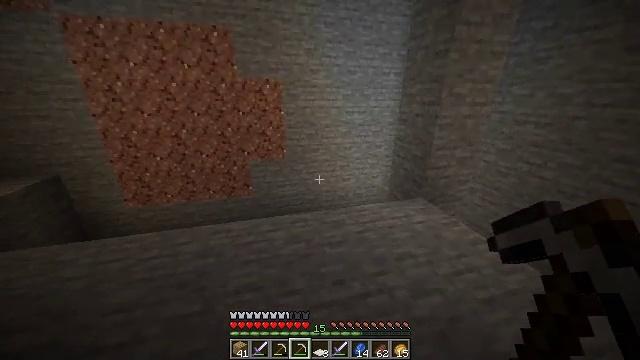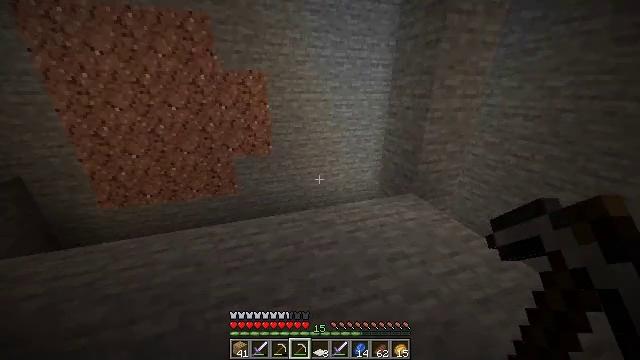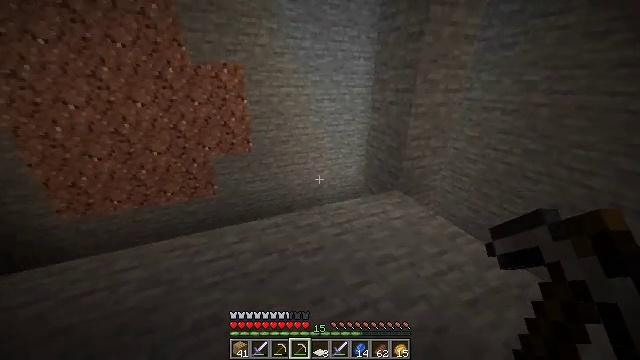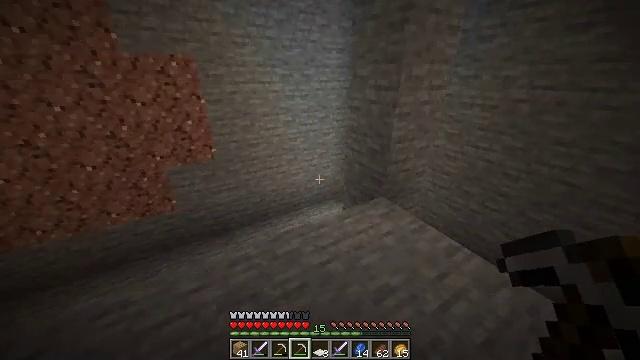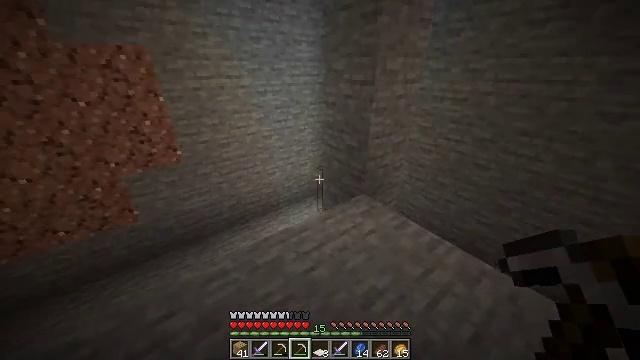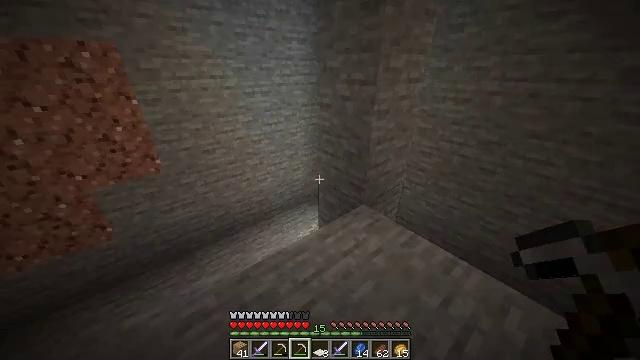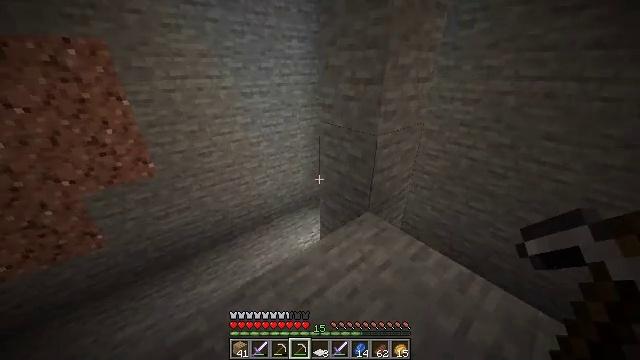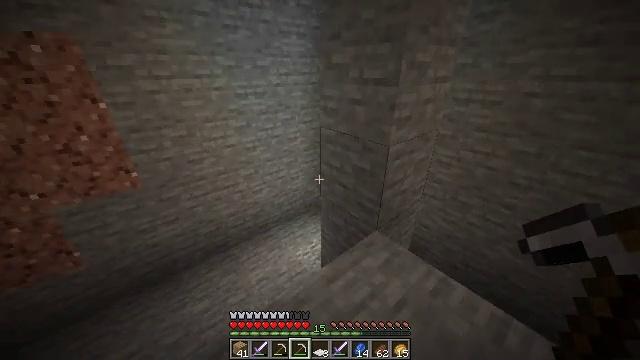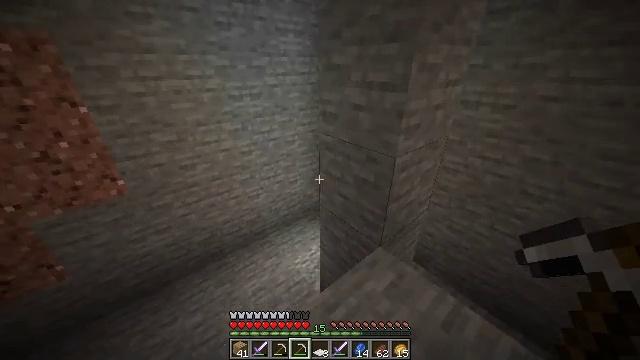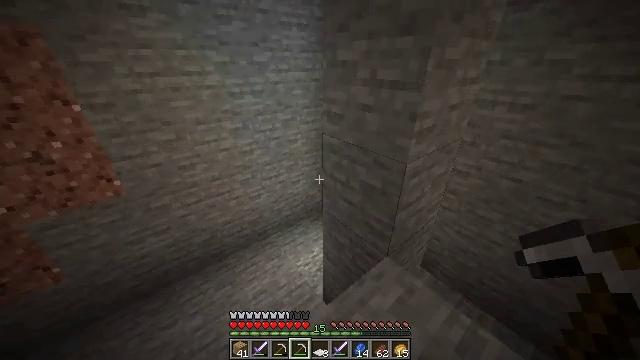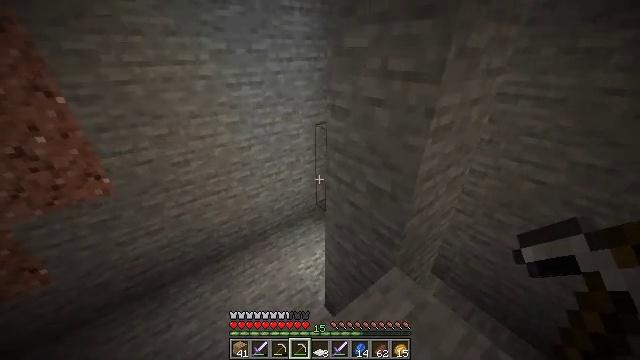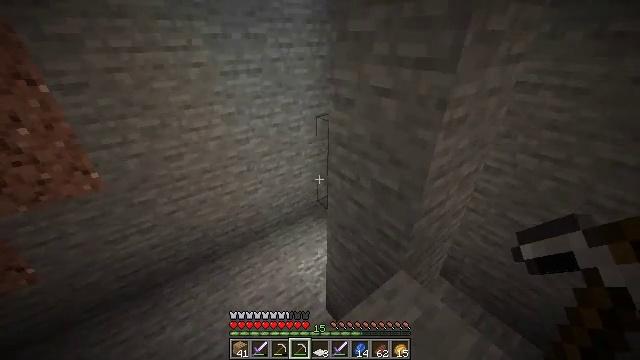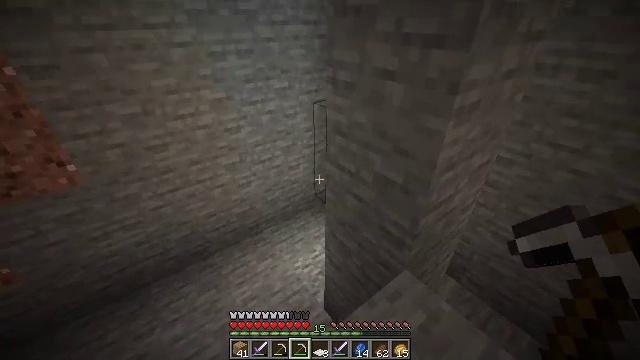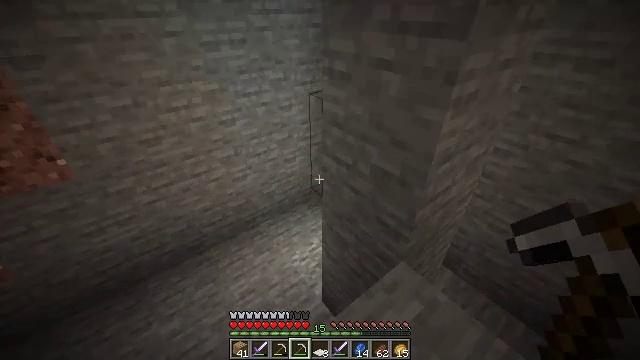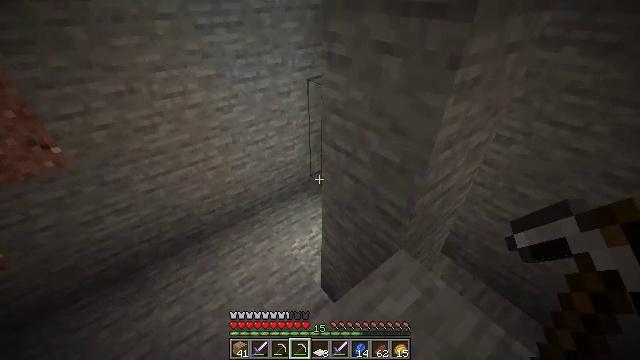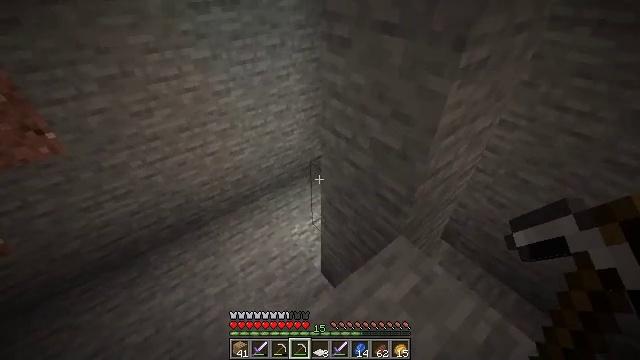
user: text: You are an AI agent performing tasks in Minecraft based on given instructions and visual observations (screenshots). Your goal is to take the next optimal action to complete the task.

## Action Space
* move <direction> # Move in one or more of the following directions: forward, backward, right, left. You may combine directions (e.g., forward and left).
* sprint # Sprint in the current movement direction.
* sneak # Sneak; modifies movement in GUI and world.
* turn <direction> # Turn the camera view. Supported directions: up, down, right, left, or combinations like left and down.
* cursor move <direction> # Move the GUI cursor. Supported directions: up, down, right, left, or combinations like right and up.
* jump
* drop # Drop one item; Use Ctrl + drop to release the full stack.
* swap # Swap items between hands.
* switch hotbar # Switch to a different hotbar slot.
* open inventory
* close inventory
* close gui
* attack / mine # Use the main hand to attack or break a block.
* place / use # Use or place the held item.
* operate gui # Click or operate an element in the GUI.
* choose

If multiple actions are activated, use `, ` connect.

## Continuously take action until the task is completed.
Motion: motion action
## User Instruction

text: Gather the jungle sapling with your hand.
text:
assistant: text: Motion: move forward, turn right and down
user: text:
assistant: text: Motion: move forward, turn right and down
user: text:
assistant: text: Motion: move forward, turn right and down
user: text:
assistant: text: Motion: move forward, turn right and down
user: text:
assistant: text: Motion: move forward, turn right
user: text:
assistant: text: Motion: move forward
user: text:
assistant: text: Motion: move forward
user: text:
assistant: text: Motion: move forward
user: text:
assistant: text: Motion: turn left
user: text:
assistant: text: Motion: turn left and down
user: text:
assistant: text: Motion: turn down
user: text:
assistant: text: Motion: turn down
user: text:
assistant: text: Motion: turn down
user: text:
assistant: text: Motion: turn down
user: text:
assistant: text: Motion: move forward, turn down
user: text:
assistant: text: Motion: move forward and move left, turn down
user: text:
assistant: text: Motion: move forward and move left, turn right and down
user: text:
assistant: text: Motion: move forward and move left
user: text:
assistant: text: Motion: move forward and move left
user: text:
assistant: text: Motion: move forward and move left, turn right
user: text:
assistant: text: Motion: move forward and move left, turn right
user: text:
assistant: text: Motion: move forward and move left, turn right
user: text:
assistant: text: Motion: move forward and move left, turn right and down
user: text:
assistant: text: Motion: move forward and move left, turn right and down
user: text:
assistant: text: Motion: move forward and move left, turn right and down
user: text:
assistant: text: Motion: move forward and move left, turn right
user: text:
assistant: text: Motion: move forward and move left, turn right
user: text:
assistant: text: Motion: move forward and move left, turn right
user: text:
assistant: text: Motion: move forward and move left, turn right
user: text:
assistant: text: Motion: move forward and move left, turn right and up